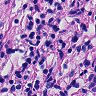
Metastatic tissue present: yes